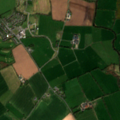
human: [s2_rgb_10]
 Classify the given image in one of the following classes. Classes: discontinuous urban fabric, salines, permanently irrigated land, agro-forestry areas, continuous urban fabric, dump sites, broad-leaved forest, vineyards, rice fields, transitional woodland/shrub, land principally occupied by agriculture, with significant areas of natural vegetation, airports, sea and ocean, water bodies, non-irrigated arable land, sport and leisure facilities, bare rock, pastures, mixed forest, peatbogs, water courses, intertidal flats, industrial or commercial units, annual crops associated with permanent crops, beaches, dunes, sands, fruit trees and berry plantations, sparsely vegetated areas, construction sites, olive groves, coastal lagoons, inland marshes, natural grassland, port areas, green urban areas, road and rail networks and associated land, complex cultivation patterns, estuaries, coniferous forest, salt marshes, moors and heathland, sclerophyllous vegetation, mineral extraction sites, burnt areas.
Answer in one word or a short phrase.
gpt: sport and leisure facilities, non-irrigated arable land, pastures, broad-leaved forest